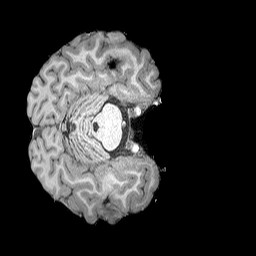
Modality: T1w
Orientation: axial
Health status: ill